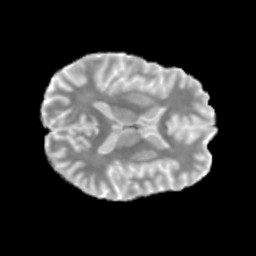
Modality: MD
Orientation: axial
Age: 29
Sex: female
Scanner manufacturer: siemens
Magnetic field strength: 3 T
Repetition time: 3.23 s
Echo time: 0.0892 s